Interaction volume radius: 5 \u00c5
Interaction volume height: 10 \u00c5
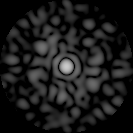
Disorder parameter: 0.7766